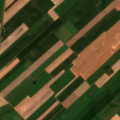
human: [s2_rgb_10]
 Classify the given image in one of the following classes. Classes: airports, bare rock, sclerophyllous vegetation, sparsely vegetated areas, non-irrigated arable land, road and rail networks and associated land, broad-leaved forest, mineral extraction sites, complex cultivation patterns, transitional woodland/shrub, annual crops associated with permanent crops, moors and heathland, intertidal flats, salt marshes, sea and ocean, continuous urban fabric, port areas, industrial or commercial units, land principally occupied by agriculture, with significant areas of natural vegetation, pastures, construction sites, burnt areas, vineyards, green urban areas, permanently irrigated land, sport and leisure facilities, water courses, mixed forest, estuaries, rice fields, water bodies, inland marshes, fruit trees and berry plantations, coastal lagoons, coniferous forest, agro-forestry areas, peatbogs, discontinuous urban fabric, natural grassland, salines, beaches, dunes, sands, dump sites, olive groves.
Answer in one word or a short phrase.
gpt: non-irrigated arable land